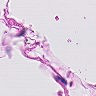
Metastatic tissue present: no